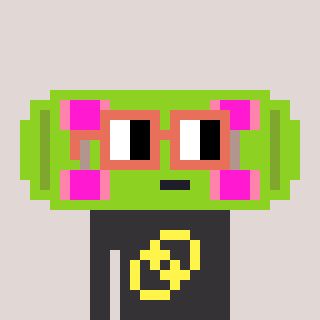
a pixel art character with square orange glasses, a skateboard-shaped head and a grayscale-colored body on a warm background